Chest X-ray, PA view. Patient: 32 years old, sex M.
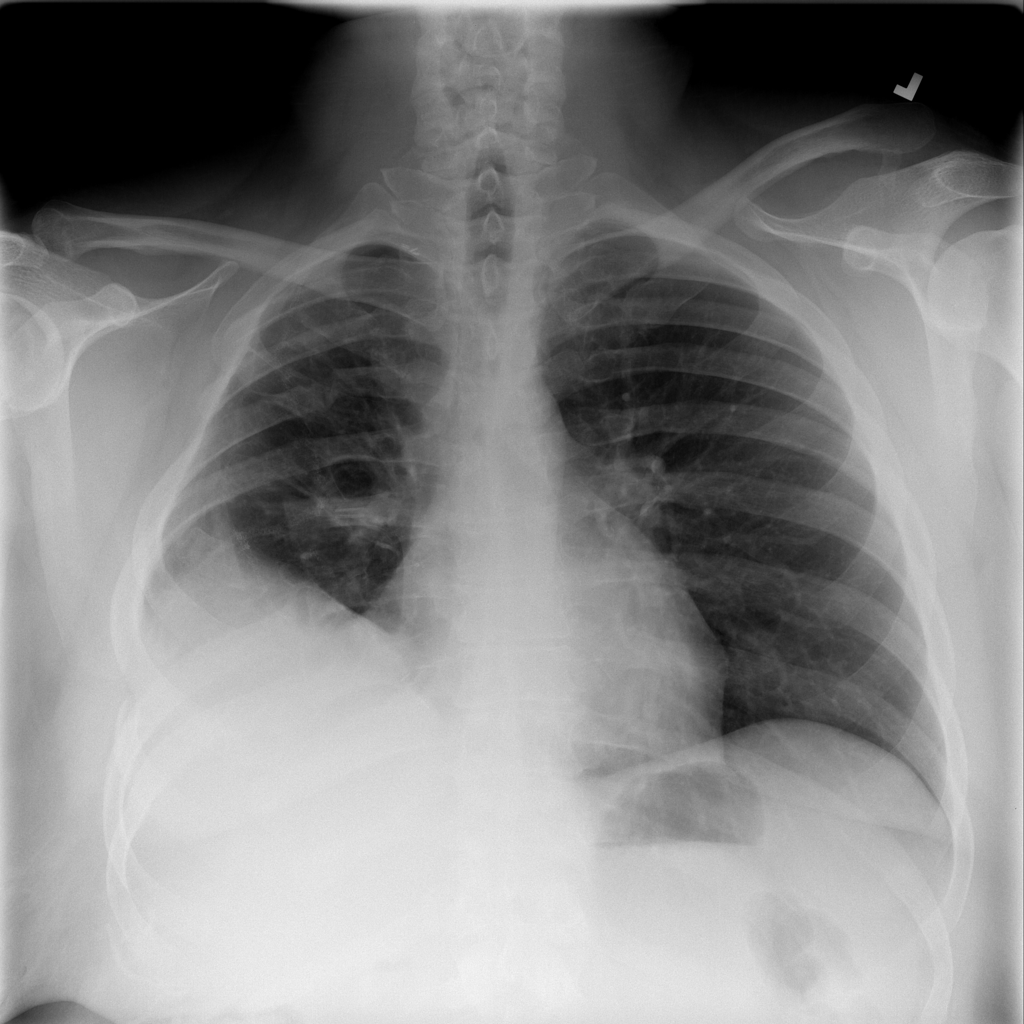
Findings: No Finding